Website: bh-photo
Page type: store-pickup
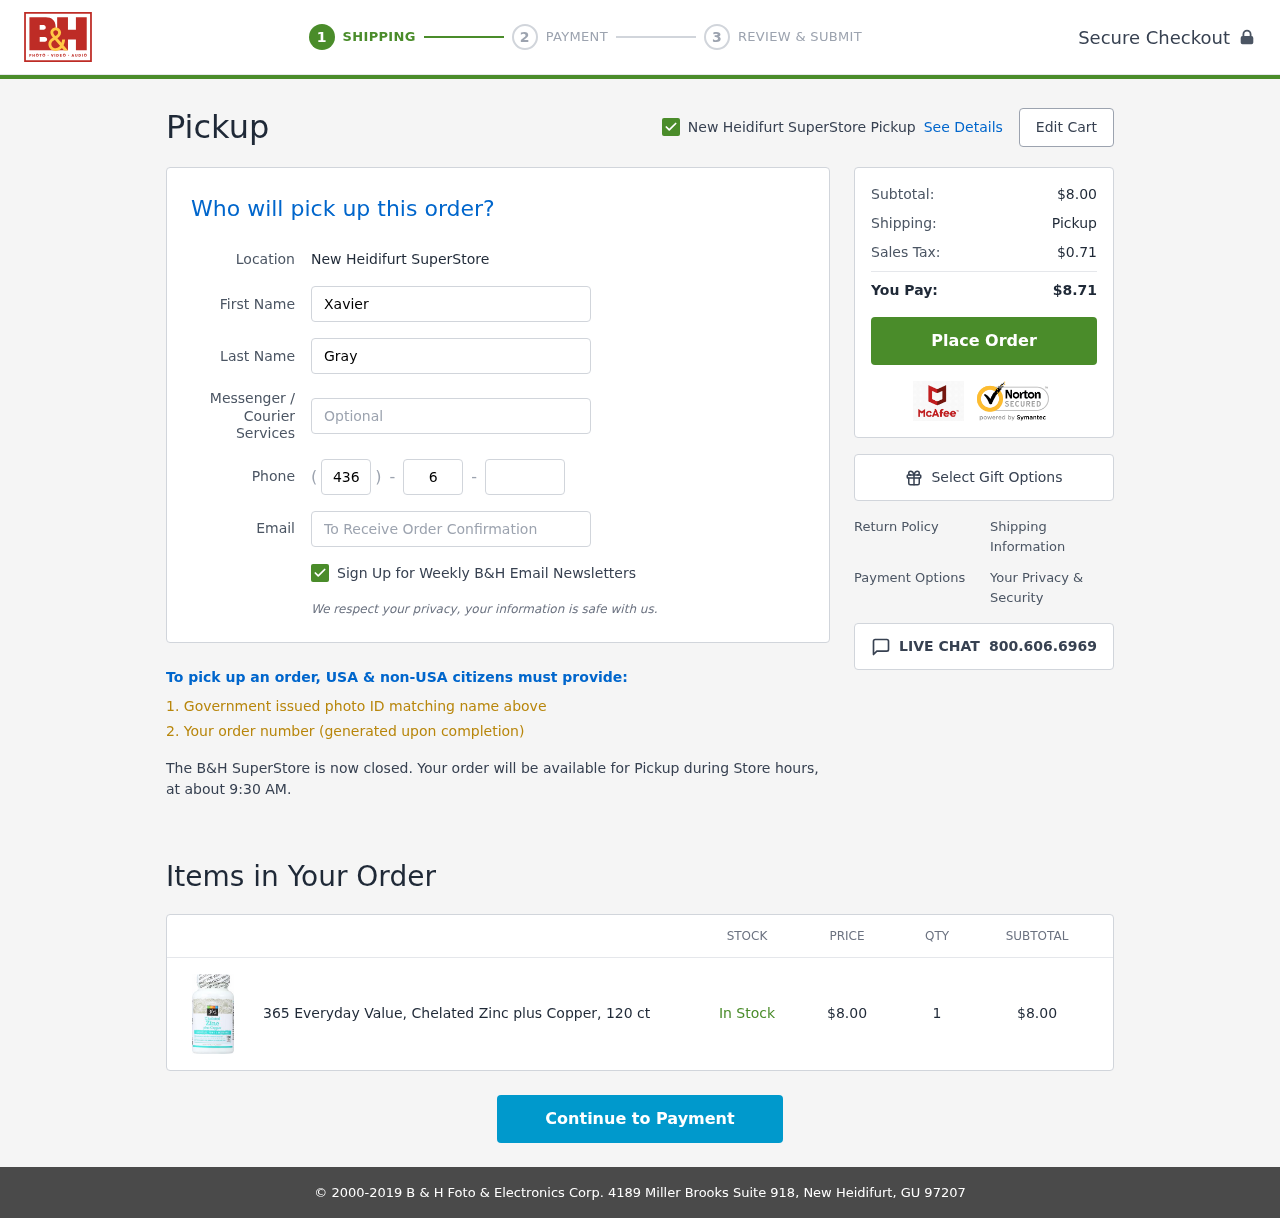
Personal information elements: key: PII_EMAIL
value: xgray@yahoo.com
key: PII_FIRSTNAME
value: Xavier
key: PII_LASTNAME
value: Gray
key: PII_LOCATION1_CITY
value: New Heidifurt SuperStore Pickup
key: PII_LOCATION1_CITY
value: New Heidifurt SuperStore
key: PII_PHONE_AREA
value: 436
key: PII_PHONE_PREFIX
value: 623
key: PII_PHONE_SUFFIX
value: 6453
Product elements: key: PRODUCT1_NAME
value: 365 Everyday Value, Chelated Zinc plus Copper, 120 ct
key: PRODUCT1_PRICE
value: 8
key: PRODUCT1_QUANTITY
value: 1
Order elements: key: ORDER_SUBTOTAL
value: $8.00
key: ORDER_TAX
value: $0.71
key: ORDER_TOTAL
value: $8.71